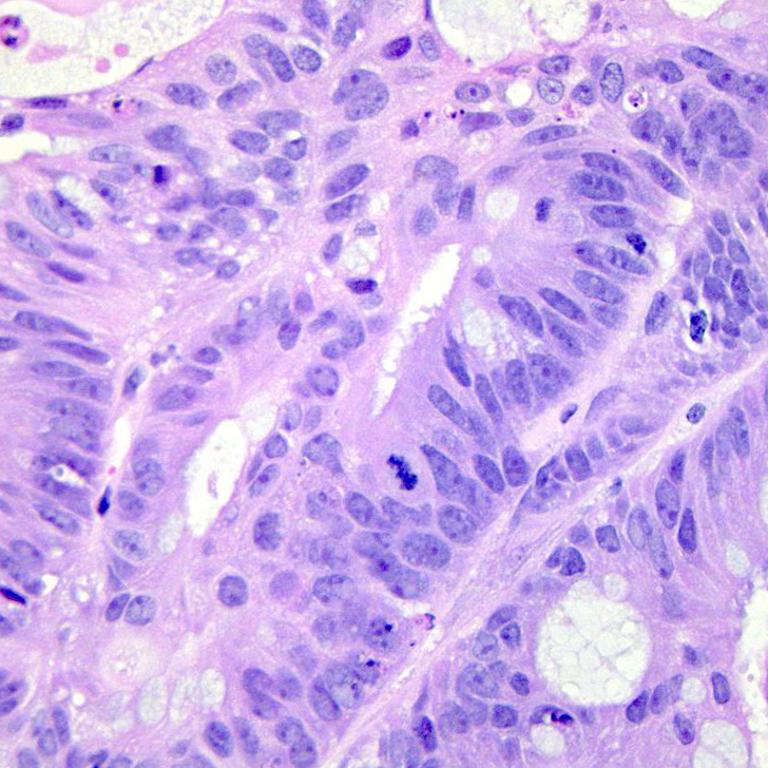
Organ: colon
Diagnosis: adenocarcinomas